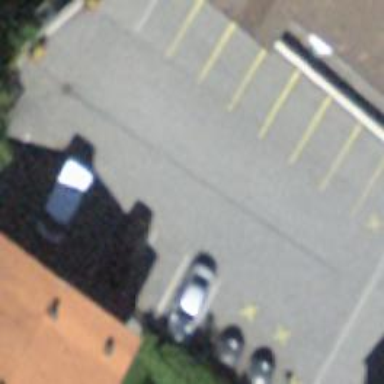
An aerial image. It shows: Parking area.